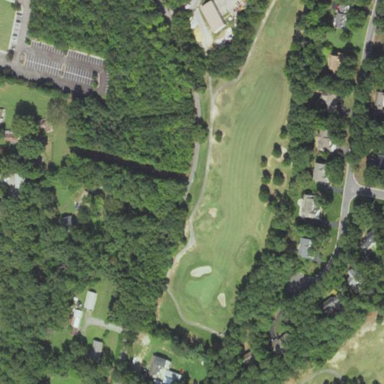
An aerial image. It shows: Golf fairway - part of the golf course dedicated to the sport of golf.